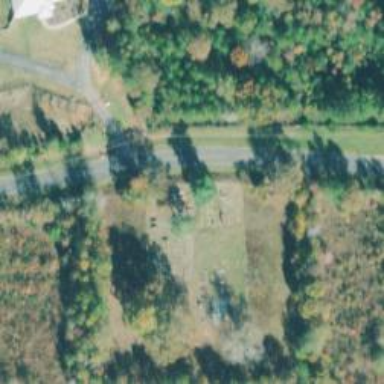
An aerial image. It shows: Cemetery.